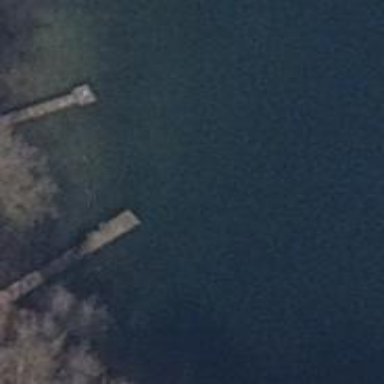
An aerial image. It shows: Man-made pier.